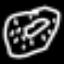
Label: donut